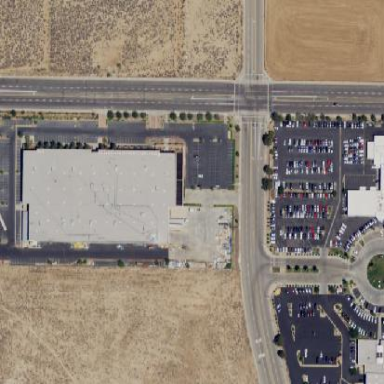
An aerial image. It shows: Warehouse serving as post depot.